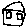
Label: house